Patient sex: F
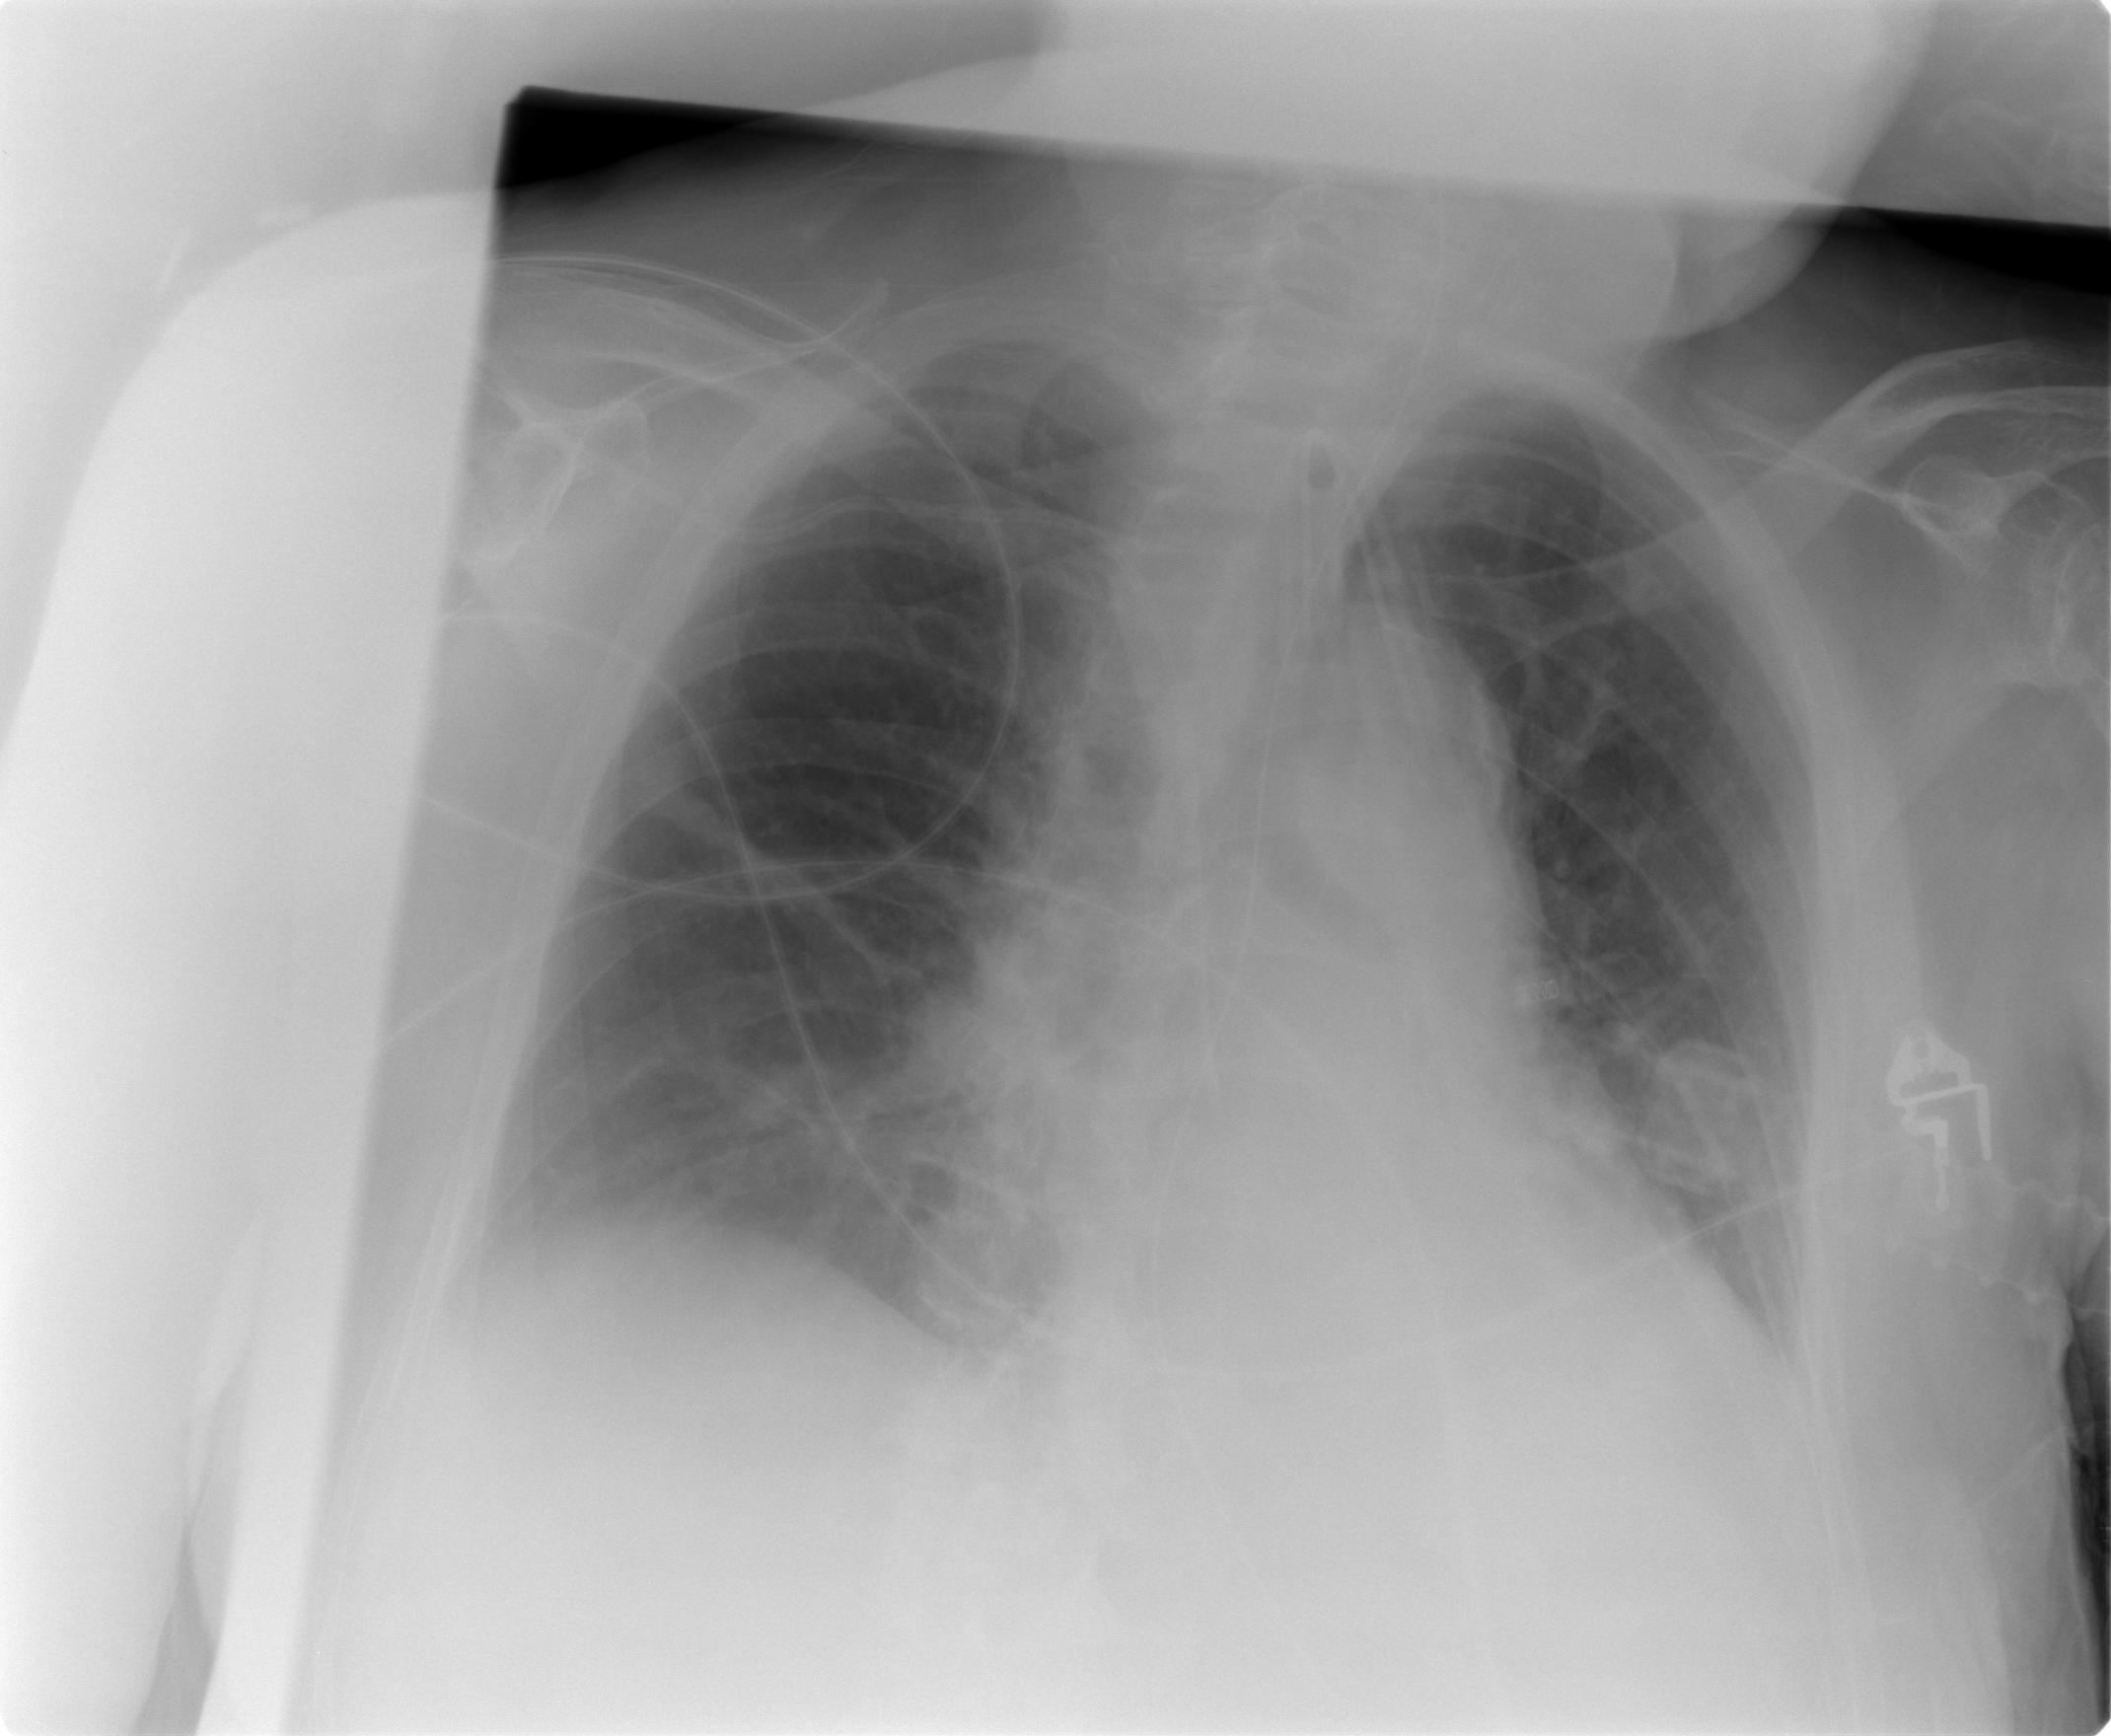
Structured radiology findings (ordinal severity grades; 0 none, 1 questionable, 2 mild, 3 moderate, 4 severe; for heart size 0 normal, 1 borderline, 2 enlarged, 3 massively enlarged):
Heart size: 0
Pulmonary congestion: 0
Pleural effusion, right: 0
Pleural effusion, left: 0
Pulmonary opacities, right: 0
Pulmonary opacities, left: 0
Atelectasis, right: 2
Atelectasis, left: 2